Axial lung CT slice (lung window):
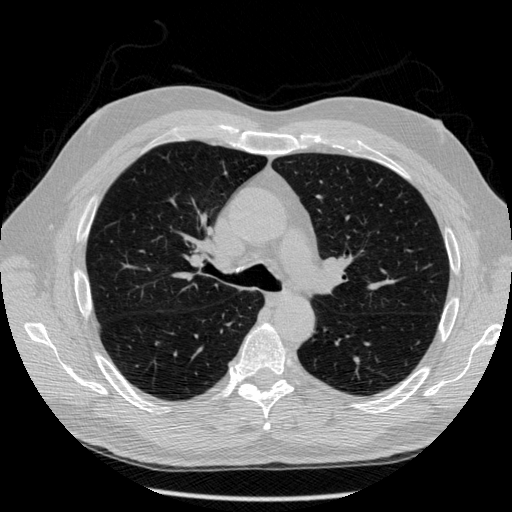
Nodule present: no